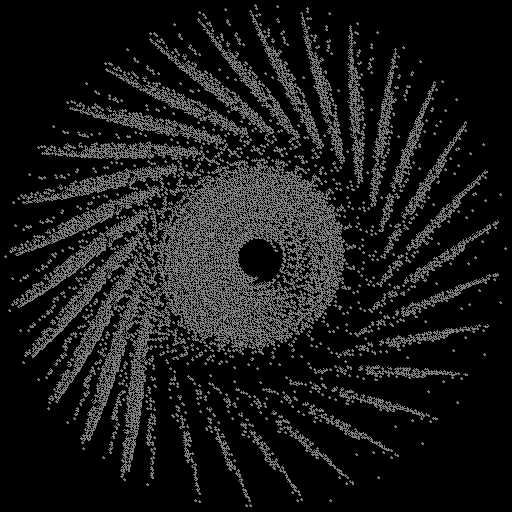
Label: fleabane